Question: I modeled a 'TreeView<Playlist>' such that the nodes that have children, have a Folder icon as graphic, and the other ones have a playlist icon. The styles almost , but when expanding/collapsing nodes, the graphic icons get broken.
When a node is clicked, it always shows the correct style, but when expanding/collapsing, or when new nodes are added, the 'TreeView' act like this:

Here is part of the code where is defined the 'TreeCell' in the 'TreeView'
'''
public class PlaylistTreeView extends TreeView<Playlist> {
public PlaylistTreeView() {
...
setShowRoot(false);
setCellFactory(treeView -> new PlaylistTreeCell());
...
}
private class PlaylistTreeCell extends TreeCell<Playlist> {
@Override
public void updateItem(Playlist p, boolean empty) {
super.updateItem(p, empty);
if(p == null || empty) {
textProperty().unbind();
setText("");
setGraphic(null);
}
else {
if(p.isFolder())
setId("playlist-folder-tree-cell");
else
setId("playlist-tree-cell");
textProperty().bind(p.nameProperty());
}
}
}
}
'''
And these are the only styles that affect those components by 'css':
'''
.tree-cell, .list-cell {
-fx-background-color: rgb(243, 243, 243);
}
#playlist-tree-cell {
-fx-graphic: url('../icons/playlist-black-icon.png');
}
#playlist-tree-cell:selected {
-fx-graphic: url('../icons/playlist-white-icon.png');
}
#playlist-folder-tree-cell {
-fx-graphic: url('../icons/playlist-folder-black-icon.png');
}
#playlist-folder-tree-cell:selected {
-fx-graphic: url('../icons/playlist-folder-white-icon.png');
}
.list-cell:selected, .tree-cell:selected {
-fx-background-color: black;
-fx-text-fill: white;
}
'''
What am I missing here?
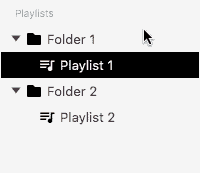
Answer: I solved it using css pseudo classes.
'''
public class PlaylistTreeView extends TreeView<Playlist> {
private PseudoClass playlist = PseudoClass.getPseudoClass("playlist");
private PseudoClass playlistSelected = PseudoClass.getPseudoClass("playlist-selected");
private PseudoClass folder = PseudoClass.getPseudoClass("folder");
private PseudoClass folderSelected = PseudoClass.getPseudoClass("folder-selected");
public PlaylistTreeView() {
setShowRoot(false);
setCellFactory(treeView -> new PlaylistTreeCell());
}
private class PlaylistTreeCell extends TreeCell<Playlist> {
public PlaylistTreeCell() {
super();
ChangeListener<Boolean> isFolderListener = (obs, oldPlaylist, newPlaylist) -> {
boolean isFolder = newPlaylist.booleanValue();
boolean isSelected = selectedProperty().get();
updatePseudoClassesStates(isFolder, isSelected);
};
ChangeListener<Boolean> isSelectedListener = (obs, oldValue, newValue) -> {
boolean isFolder = itemProperty().getValue().isFolder();
boolean isSelected = newValue.booleanValue();
updatePseudoClassesStates(isFolder, isSelected);
};
itemProperty().addListener((obs, oldPlaylist, newPlaylist) -> {
if(oldPlaylist != null) {
textProperty().unbind();
setText("");
oldPlaylist.folderProperty().removeListener(isFolderListener);
selectedProperty().removeListener(isSelectedListener);
}
if(newPlaylist != null) {
textProperty().bind(newPlaylist.nameProperty());
newPlaylist.folderProperty().addListener(isFolderListener);
selectedProperty().addListener(isSelectedListener);
updatePseudoClassesStates(newPlaylist.isFolder(), selectedProperty().get());
}
else {
pseudoClassStateChanged(folder, false);
pseudoClassStateChanged(folderSelected, false);
pseudoClassStateChanged(playlist, false);
pseudoClassStateChanged(playlistSelected, false);
}
});
}
private void updatePseudoClassesStates(boolean isFolder, boolean isSelected) {
pseudoClassStateChanged(folder, isFolder && !isSelected);
pseudoClassStateChanged(folderSelected, isFolder && isSelected);
pseudoClassStateChanged(playlist, !isFolder && !isSelected);
pseudoClassStateChanged(playlistSelected, !isFolder && isSelected);
}
}
'''
'style.css' file:
'''
.tree-cell, .list-cell {
-fx-background-color: rgb(243, 243, 243);
}
.tree-cell:empty {
-fx-graphic: none;
}
.tree-cell:playlist {
-fx-graphic: url('../playlist-black-icon.png');
}
.tree-cell:playlist-selected {
-fx-graphic: url('../playlist-white-icon.png');
}
.tree-cell:folder {
-fx-graphic: url('../playlist-folder-black-icon.png');
}
.tree-cell:folder-selected {
-fx-graphic: url('../playlist-folder-white-icon.png');
}
.tree-cell:playlist-selected, .tree-cell:folder-selected {
-fx-background-color: black;
-fx-text-fill: white;
}
'''
<URL>